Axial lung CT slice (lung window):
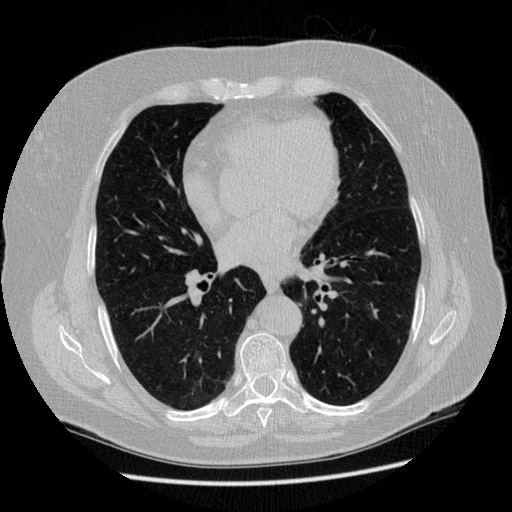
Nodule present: no